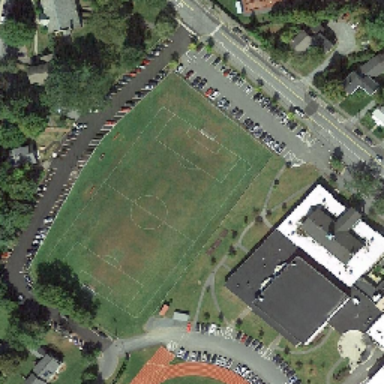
Next to the playground is a black and white building .